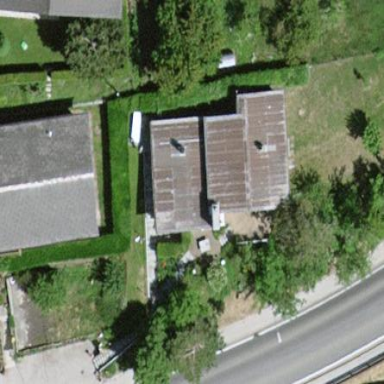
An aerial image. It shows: Simple house.